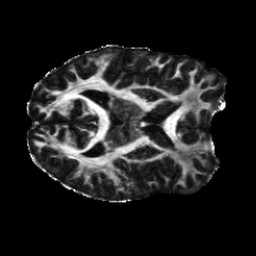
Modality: FA
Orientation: axial
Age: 29
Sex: male
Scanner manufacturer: siemens
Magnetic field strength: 6.98 T
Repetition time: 7.776 s
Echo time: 0.076 s